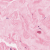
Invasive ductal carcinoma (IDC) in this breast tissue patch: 0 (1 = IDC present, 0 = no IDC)